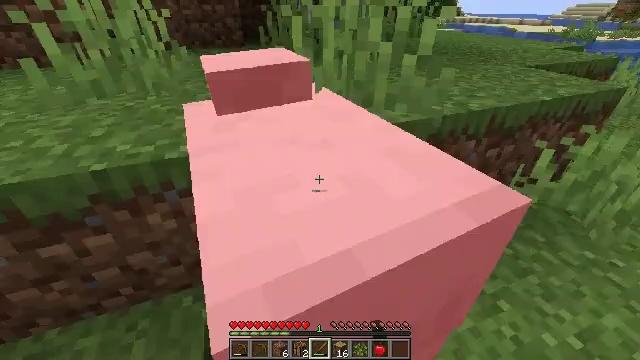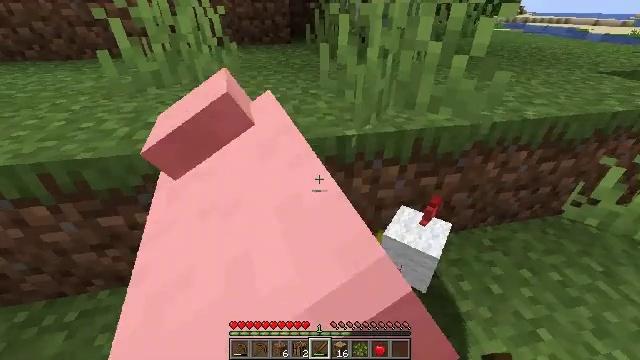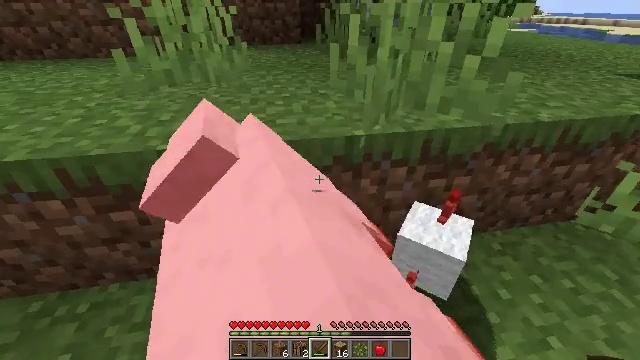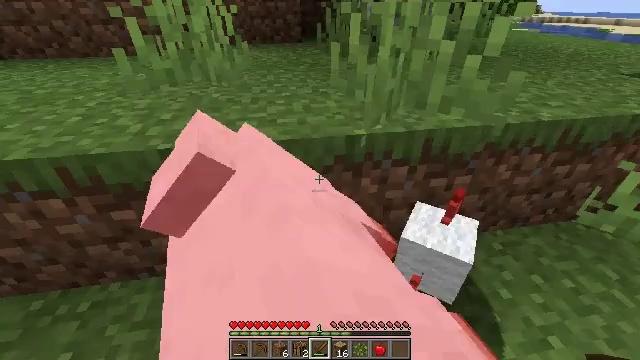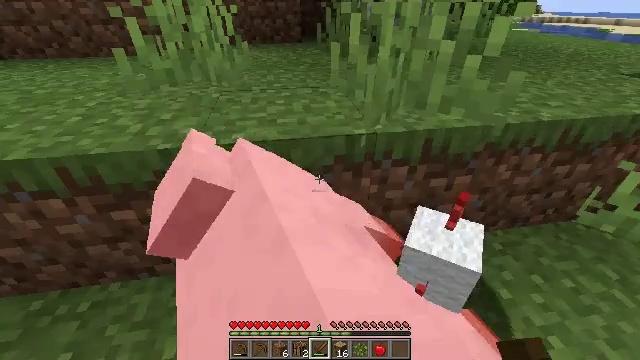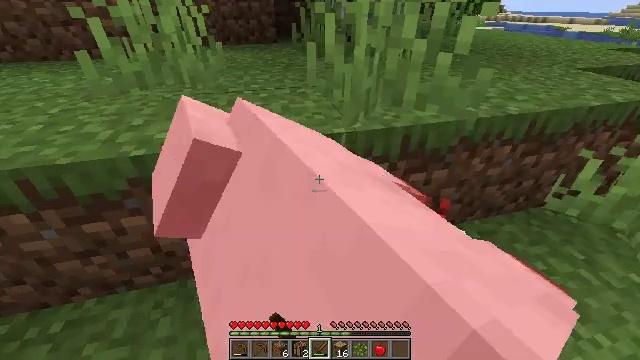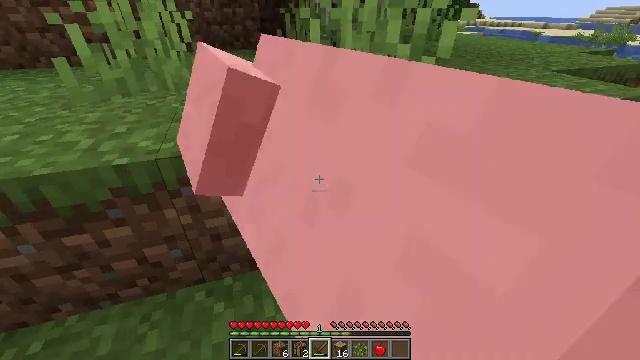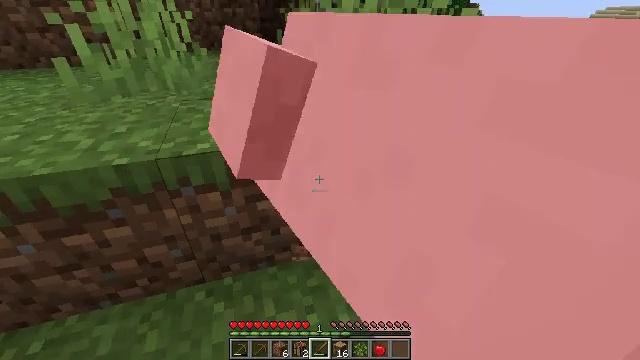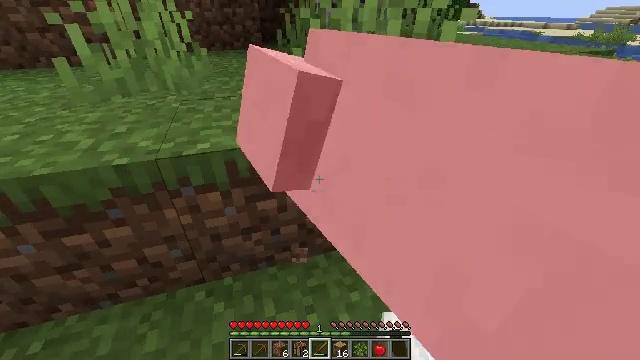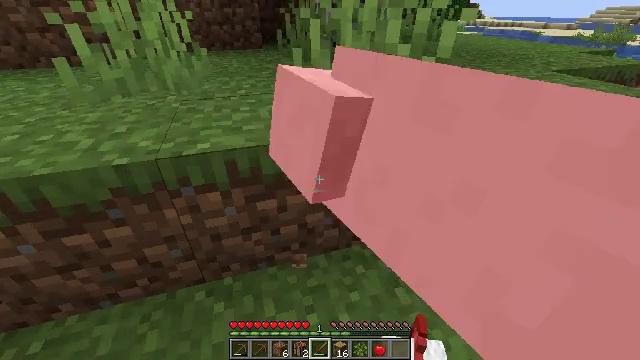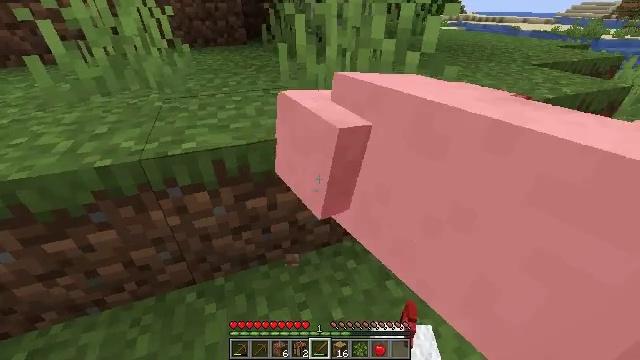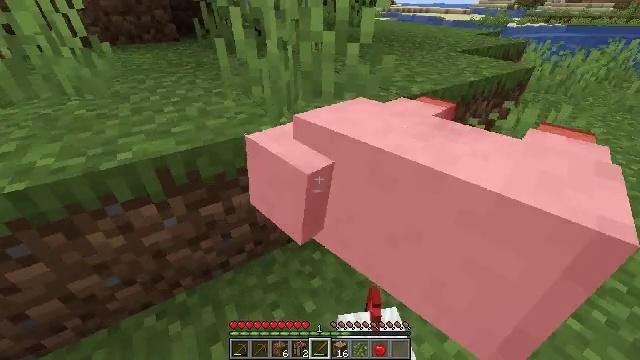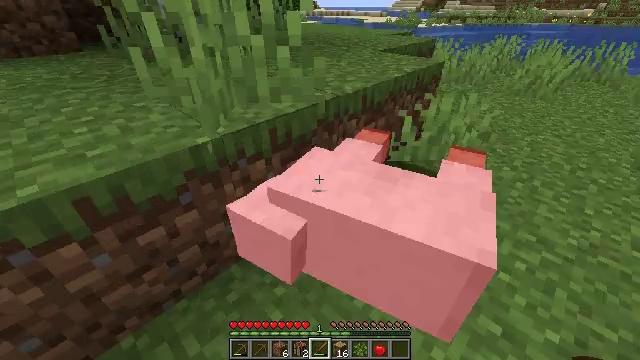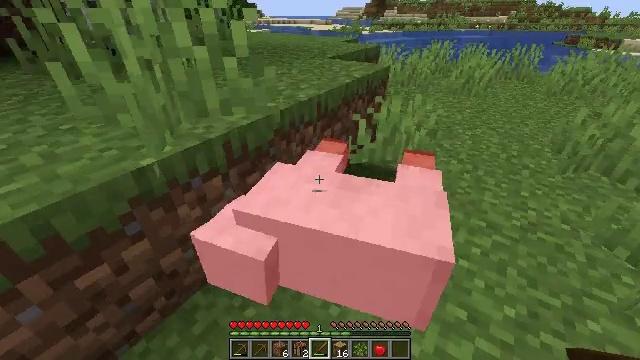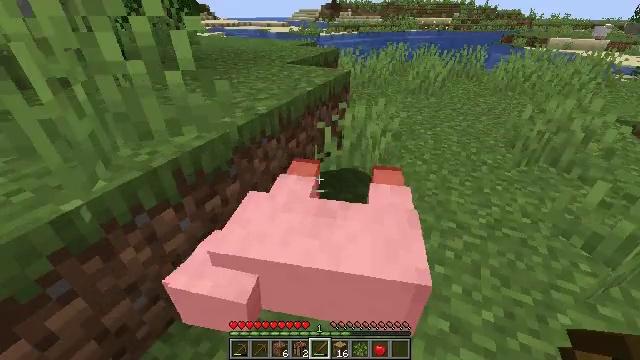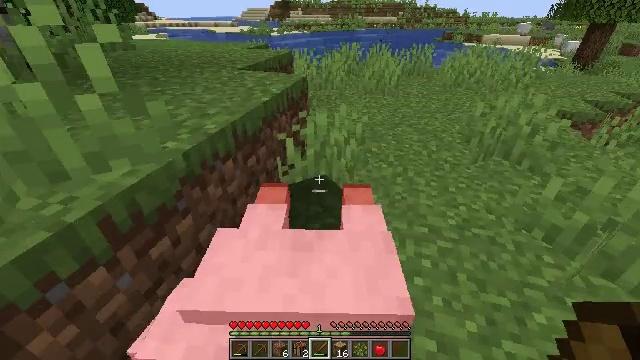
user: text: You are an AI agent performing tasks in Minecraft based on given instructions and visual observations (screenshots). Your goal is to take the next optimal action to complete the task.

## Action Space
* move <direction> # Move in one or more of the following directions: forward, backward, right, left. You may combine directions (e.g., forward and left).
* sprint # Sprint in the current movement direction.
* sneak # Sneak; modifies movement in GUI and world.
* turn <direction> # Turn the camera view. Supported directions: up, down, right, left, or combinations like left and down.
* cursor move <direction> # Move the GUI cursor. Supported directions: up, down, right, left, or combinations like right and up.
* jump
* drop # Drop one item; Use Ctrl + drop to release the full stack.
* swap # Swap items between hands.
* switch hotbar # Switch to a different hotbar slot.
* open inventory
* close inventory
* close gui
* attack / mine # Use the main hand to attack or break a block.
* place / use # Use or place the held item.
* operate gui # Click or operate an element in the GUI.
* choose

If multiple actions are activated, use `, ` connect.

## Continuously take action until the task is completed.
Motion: motion action
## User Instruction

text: Gather a tall sunflower.
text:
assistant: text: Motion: turn left
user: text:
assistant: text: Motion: turn left
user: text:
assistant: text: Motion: attack / mine
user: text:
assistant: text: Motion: attack / mine
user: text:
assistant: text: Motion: turn right, attack / mine
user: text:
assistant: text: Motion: turn right
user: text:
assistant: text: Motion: no_op
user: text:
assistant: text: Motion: no_op
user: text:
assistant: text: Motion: no_op
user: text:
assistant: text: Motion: turn right
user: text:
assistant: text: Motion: turn right and down
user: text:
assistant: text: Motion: turn right
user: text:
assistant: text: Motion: move forward, turn right and up
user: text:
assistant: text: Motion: move forward, turn right
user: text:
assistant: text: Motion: move forward, turn right
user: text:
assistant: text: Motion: move forward, turn right
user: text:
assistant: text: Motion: move forward, turn right
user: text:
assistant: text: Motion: move forward, turn right
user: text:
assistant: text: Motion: move forward
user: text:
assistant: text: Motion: move forward, turn right and up
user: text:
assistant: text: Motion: move forward, turn right and up
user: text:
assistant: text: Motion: move forward, turn right and up
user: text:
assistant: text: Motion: move forward, turn right and up
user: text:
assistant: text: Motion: move forward, turn right and up
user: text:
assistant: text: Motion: move forward, turn right and up
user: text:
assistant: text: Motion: move forward, turn right and up
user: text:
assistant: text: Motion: move forward
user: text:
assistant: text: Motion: move forward
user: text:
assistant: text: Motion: move forward
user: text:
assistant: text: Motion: move forward